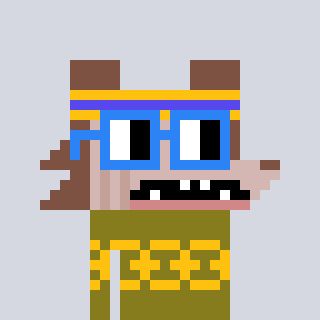
a pixel art character with square blue glasses, a werewolf-shaped head and a gunk-colored body on a cool background